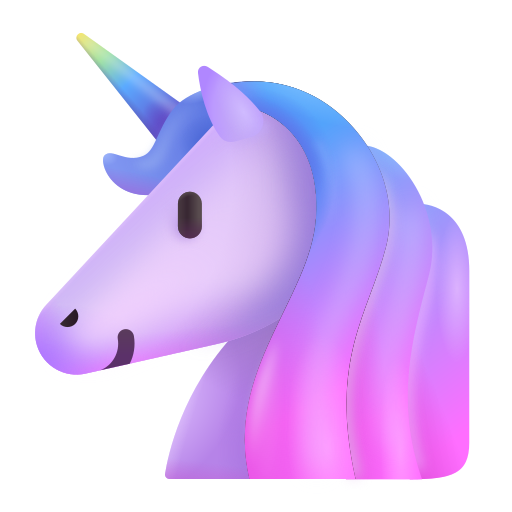
unicorn color